四年级 · 组合数学
弟弟感冒了, 丽丽准备为他冲泡“感冒颗粒”, 需要做以下几件事。(1)找感冒颗粒 2 分钟; (2)打开饮水机烧水 6 分钟; (3) 拿杯子放药倒水 3 分钟; (4)洗杯子 3 分钟。做这四件事用时最短的是 ( )。
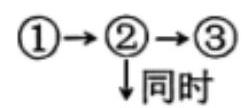
A. $(1) \rightarrow(2) \rightarrow(3) \rightarrow(4)$
B. (1) $\rightarrow(4) \rightarrow(2) \rightarrow(3)$
C.

$$
\text { (2) } \rightarrow \text { (3) }
$$

(4)
D. $\downarrow$ 同时

(1)(4)
答案: D
解析: 答案:$\mathrm{D}$

【分析】先打开饮水机烧水 6 分钟, 同时可以找感冒颗粒 2 分钟以及洗杯子 3 分钟, 随后拿杯子放药倒水 3 分钟; 据此解答。

$$
\text { (2) } \rightarrow \text { (3) }
$$

【详解】根据分析： $6+3=9$ （分钟），所以做这四件事用时最短的是

故答案为: D

【点睛】优化问题注意先观察做事情的顺序; 考虑哪些事情可以同时做; 写出做事情的顺序; 计算所
需时间。